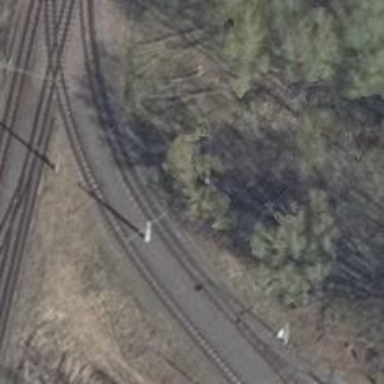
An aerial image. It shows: Tram railway line with electrified contact line.